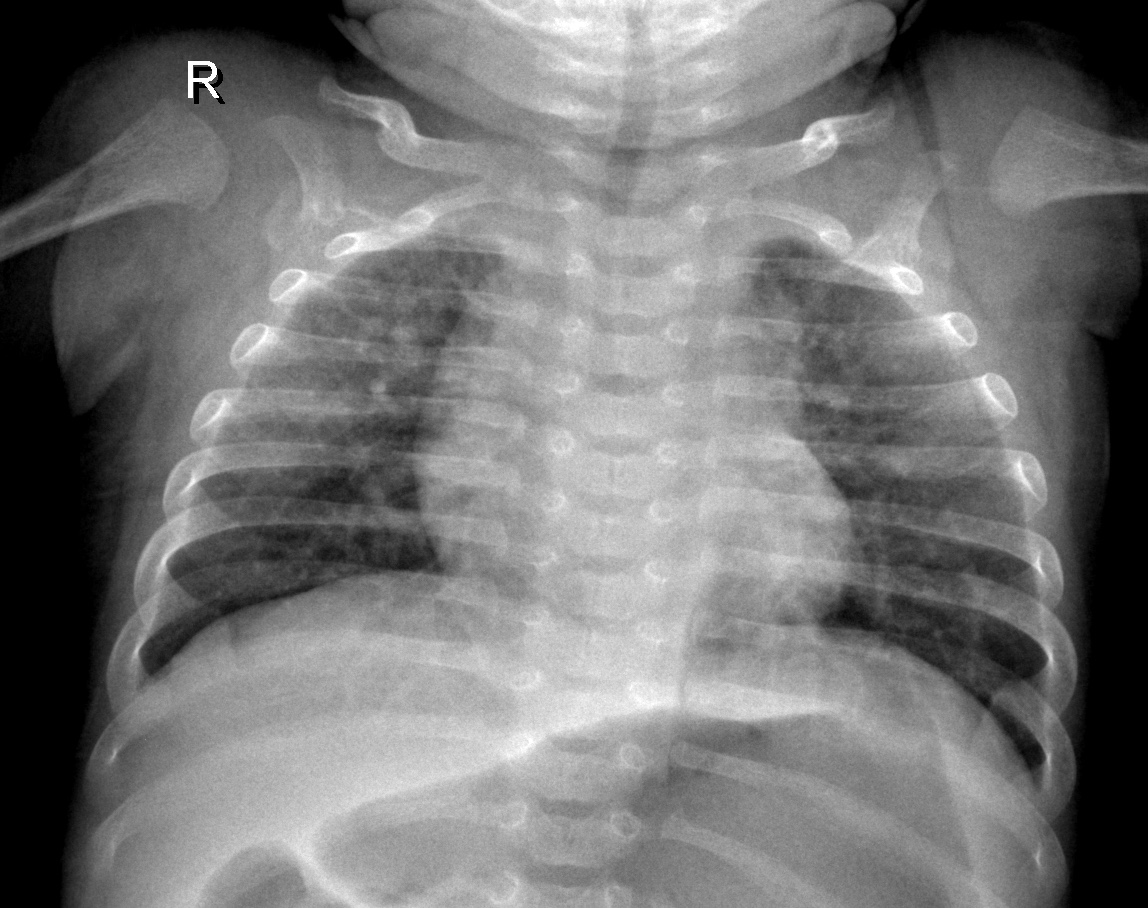
Diagnosis: NORMAL